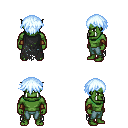
a pixel art fantasy rpg character, male body template, orc, green skin, black tattered cape, teal pants, white cyan short bangs hairstyle, cloth bracers, four views (front, back, left, right), 2x2 character sprite sheet, small pixel art, hard edges, no anti-aliasing